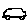
Label: car